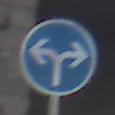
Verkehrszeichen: VorgeschriebeneFahrtrichtungRechtsOderLinks
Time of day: SunriseSunset
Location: Outdoor (Nature)
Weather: Clear
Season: NotSpecified
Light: Natural